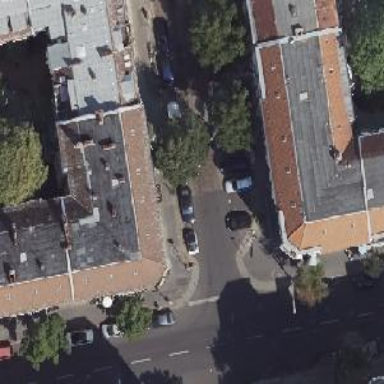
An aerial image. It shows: Bicycle parking located on the sidewalk.